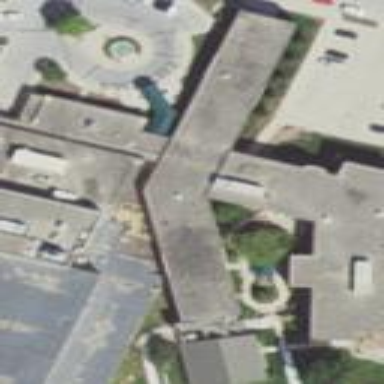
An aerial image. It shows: Building that serves as nursing home.